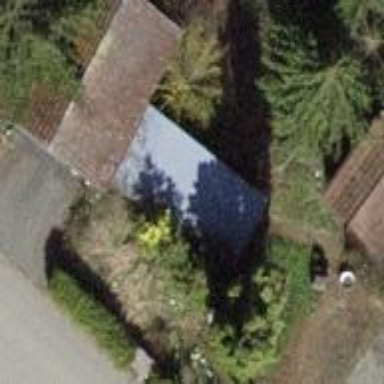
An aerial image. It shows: Shed.